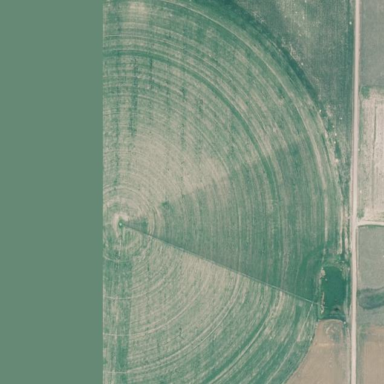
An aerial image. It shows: Farmland with pivot irrigation system.